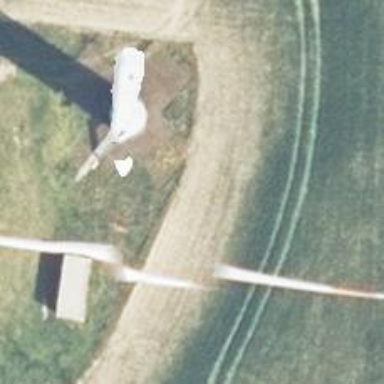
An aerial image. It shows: Wind turbine power generator.